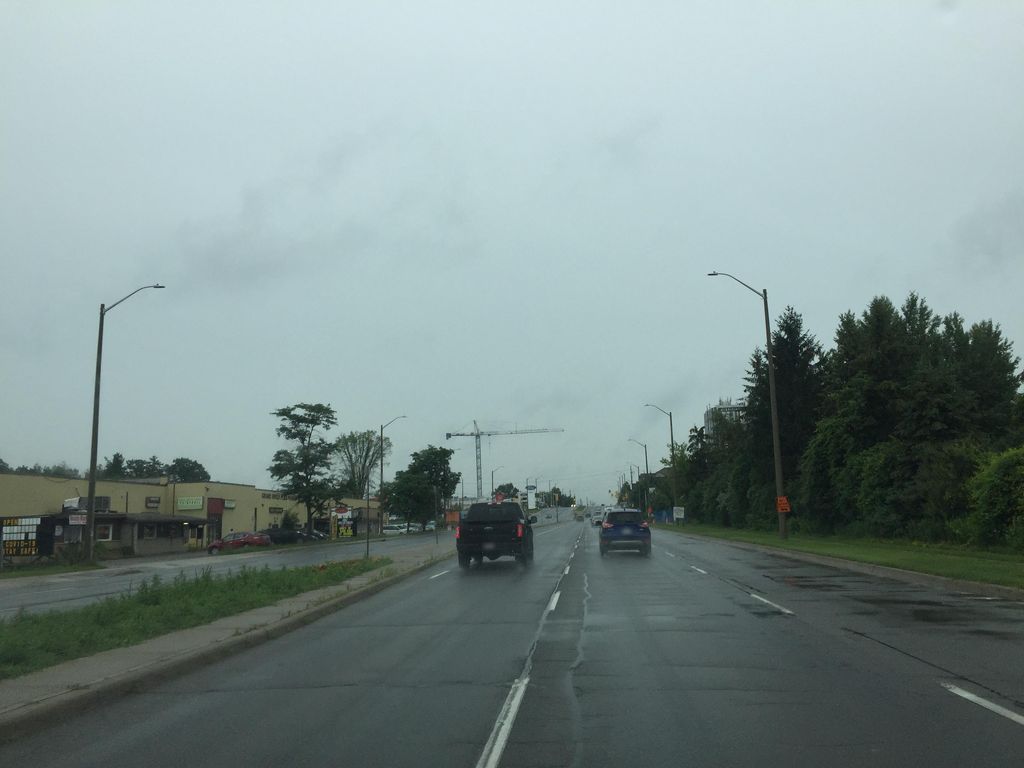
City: kitchener-waterloo